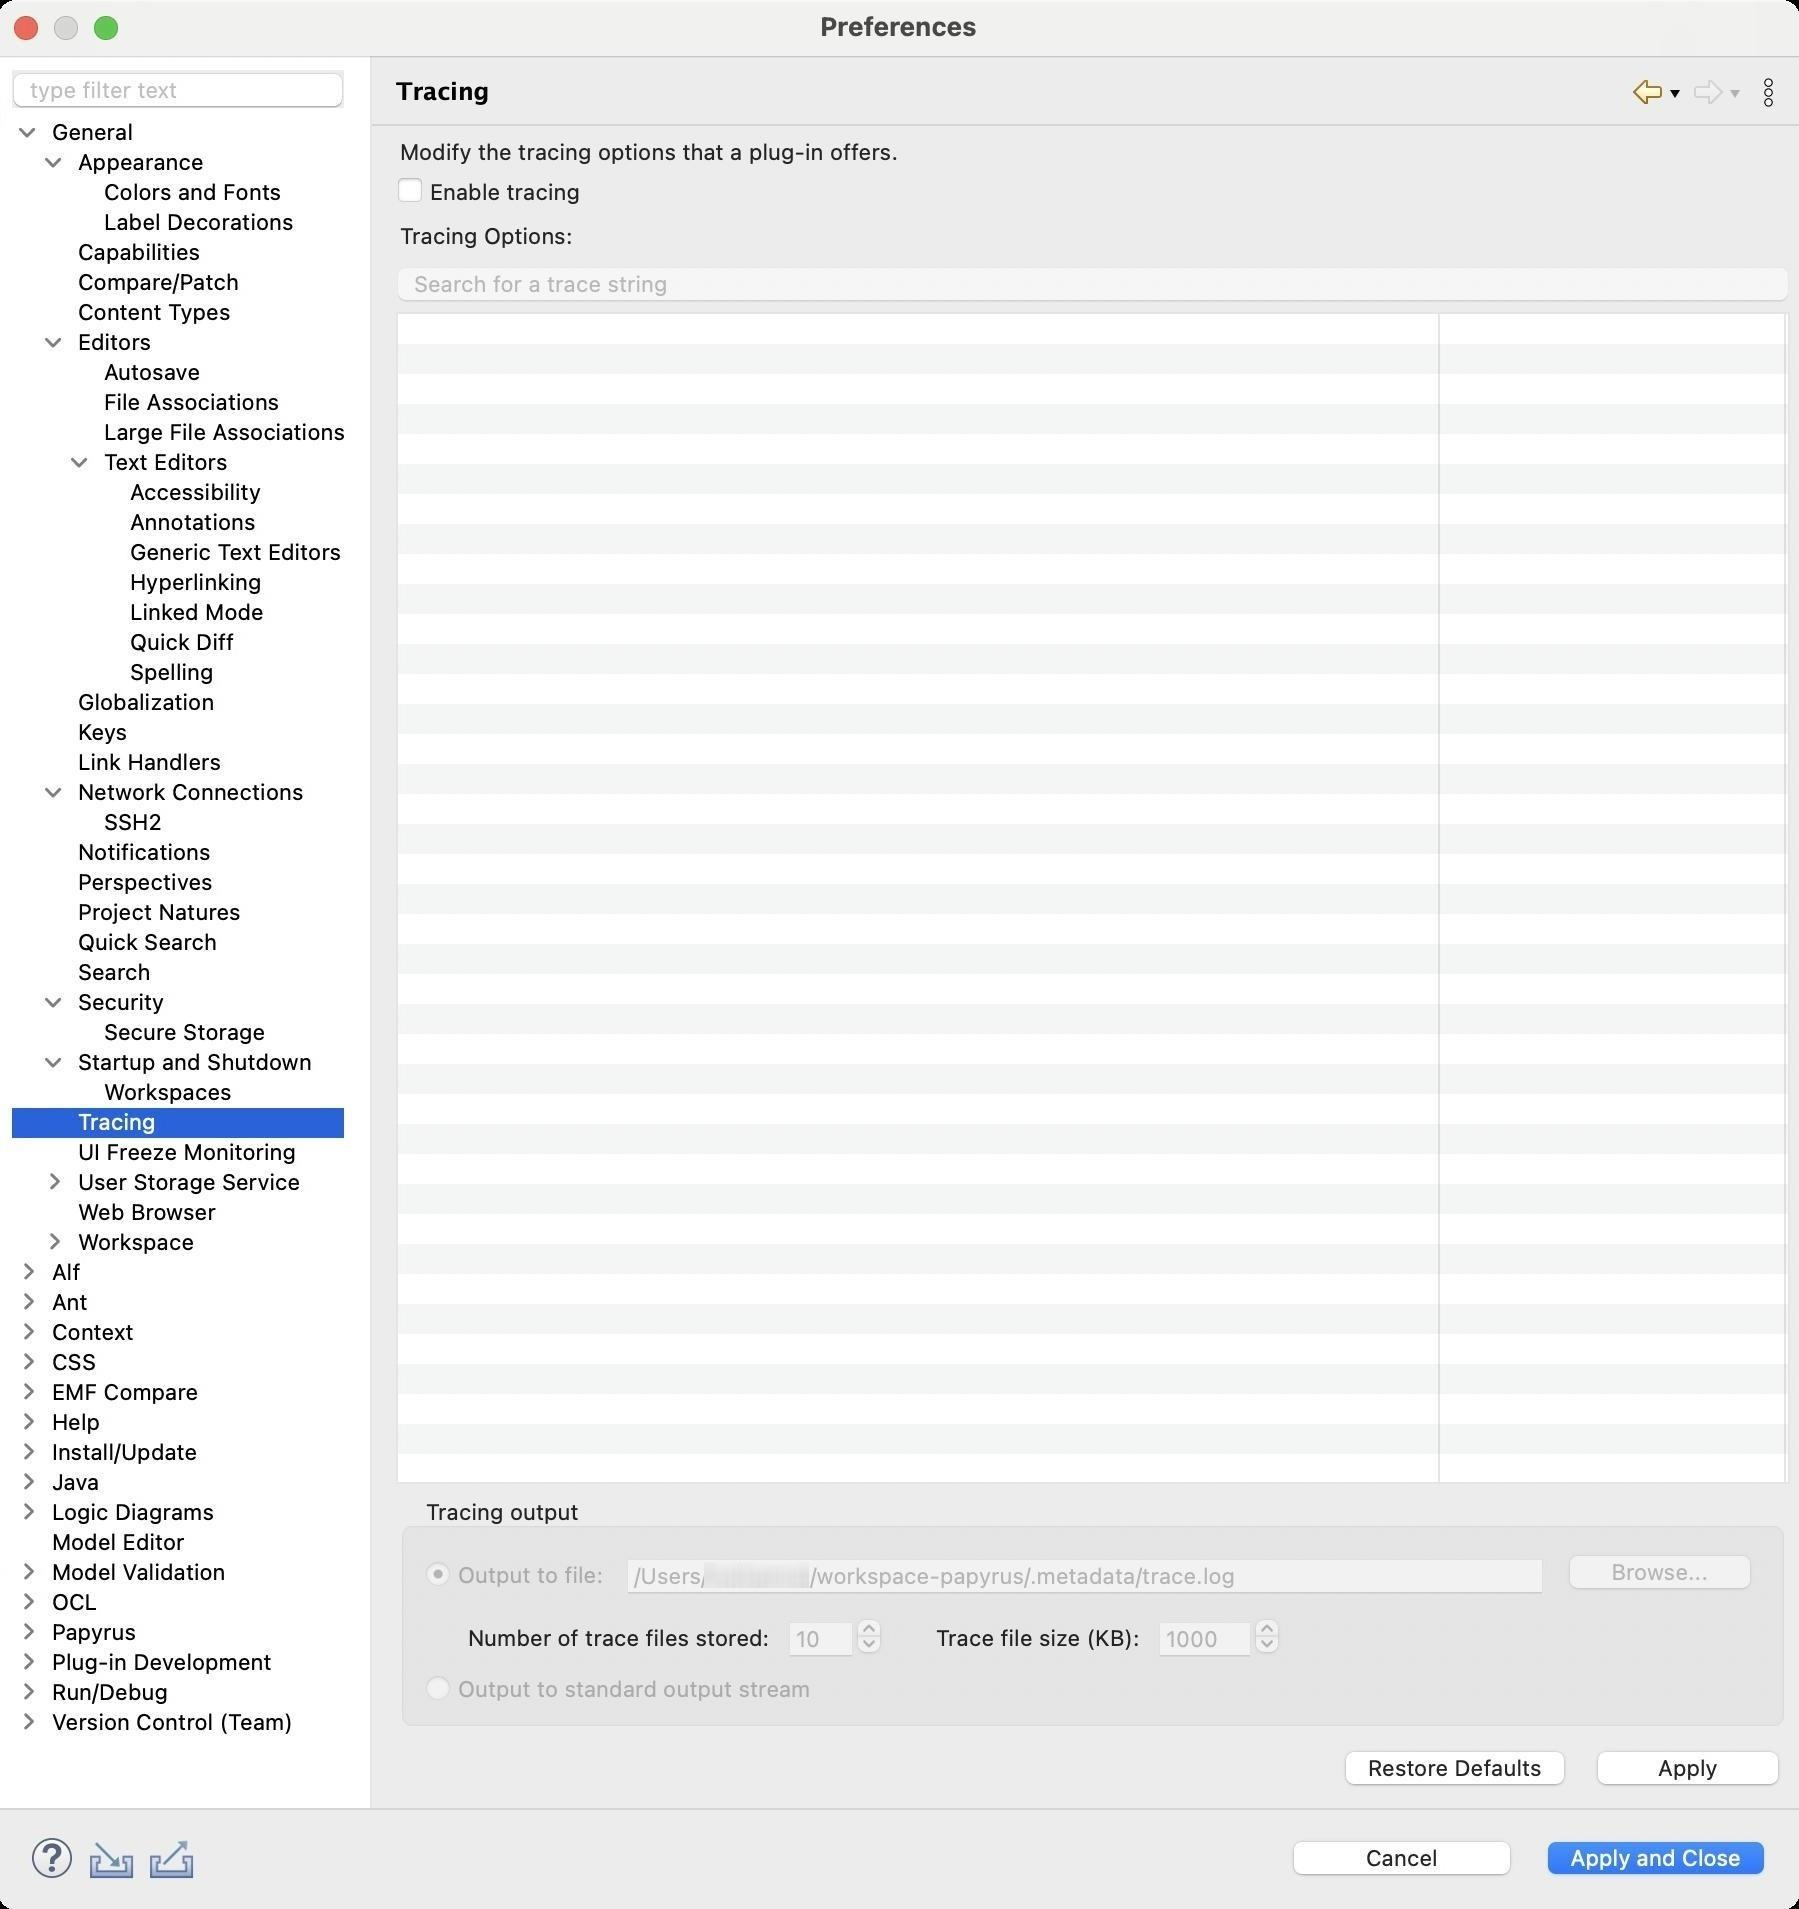
Accessibility tree:
{"name": "Preferences", "role": "AXWindow", "description": null, "role_description": "standard window", "value": null, "position": "480.00;95.00", "size": "901;955", "children": [{"name": "Apply_and_Close", "role": "AXButton", "description": null, "role_description": "button", "value": null, "position": "769.00;917.00", "size": "120;27", "children": []}, {"name": "Cancel", "role": "AXButton", "description": null, "role_description": "button", "value": null, "position": "642.00;917.00", "size": "120;27", "children": []}, {"name": null, "role": "AXToolbar", "description": null, "role_description": "toolbar", "value": null, "position": "12.00;915.00", "size": "90;30", "children": [{"name": "Help", "role": "AXCheckBox", "description": null, "role_description": "checkbox", "value": 0, "position": "12.00;915.00", "size": "30;30", "children": []}, {"name": "Import", "role": "AXButton", "description": null, "role_description": "button", "value": null, "position": "42.00;915.00", "size": "30;30", "children": []}, {"name": "Export", "role": "AXButton", "description": null, "role_description": "button", "value": null, "position": "72.00;915.00", "size": "30;30", "children": []}]}, {"name": null, "role": "AXScrollArea", "description": null, "role_description": "scroll area", "value": null, "position": "199.00;69.00", "size": "697;830", "children": [{"name": "Apply", "role": "AXButton", "description": null, "role_description": "button", "value": null, "position": "794.00;872.00", "size": "102;27", "children": []}, {"name": "Restore_Defaults", "role": "AXButton", "description": null, "role_description": "button", "value": null, "position": "668.00;872.00", "size": "121;27", "children": []}, {"name": null, "role": "AXGroup", "description": null, "role_description": "group", "value": null, "position": "199.00;749.00", "size": "697;118", "children": [{"name": "Output_to_standard_output_stream", "role": "AXRadioButton", "description": null, "role_description": "radio button", "value": 0, "position": "213.00;837.00", "size": "198;15", "children": []}, {"name": null, "role": "AXTextField", "description": null, "role_description": "text field", "value": "1000", "position": "580.00;809.50", "size": "47;19", "children": []}, {"name": null, "role": "AXIncrementor", "description": null, "role_description": "stepper", "value": 1000.0, "position": "627.00;808.00", "size": "15;22", "children": [{"name": null, "role": "AXButton", "description": null, "role_description": "increment arrow button", "value": null, "position": "627.00;808.00", "size": "15;11", "children": []}, {"name": null, "role": "AXButton", "description": null, "role_description": "decrement arrow button", "value": null, "position": "627.00;819.00", "size": "15;11", "children": []}]}, {"name": null, "role": "AXStaticText", "description": null, "role_description": "text", "value": "Trace file size (KB):", "position": "467.00;812.00", "size": "106;14", "children": []}, {"name": null, "role": "AXStaticText", "description": null, "role_description": "text", "value": "", "position": "450.00;808.00", "size": "10;22", "children": []}, {"name": null, "role": "AXTextField", "description": null, "role_description": "text field", "value": "10", "position": "395.00;809.50", "size": "33;19", "children": []}, {"name": null, "role": "AXIncrementor", "description": null, "role_description": "stepper", "value": 10.0, "position": "428.00;808.00", "size": "15;22", "children": [{"name": null, "role": "AXButton", "description": null, "role_description": "increment arrow button", "value": null, "position": "428.00;808.00", "size": "15;11", "children": []}, {"name": null, "role": "AXButton", "description": null, "role_description": "decrement arrow button", "value": null, "position": "428.00;819.00", "size": "15;11", "children": []}]}, {"name": null, "role": "AXStaticText", "description": null, "role_description": "text", "value": "Number of trace files stored:", "position": "233.00;812.00", "size": "155;14", "children": []}, {"name": "Browse...", "role": "AXButton", "description": null, "role_description": "button", "value": null, "position": "780.00;774.00", "size": "102;27", "children": []}, {"name": null, "role": "AXTextField", "description": null, "role_description": "text field", "value": "/Users/[username]/workspace-papyrus/.metadata/trace.log", "position": "314.00;778.00", "size": "459;19", "children": []}, {"name": "Output_to_file:", "role": "AXRadioButton", "description": null, "role_description": "radio button", "value": 1, "position": "213.00;780.00", "size": "94;15", "children": []}, {"name": null, "role": "AXStaticText", "description": null, "role_description": "text", "value": "Tracing output", "position": "210.00;749.00", "size": "84;14", "children": []}]}, {"name": null, "role": "AXScrollArea", "description": null, "role_description": "scroll area", "value": null, "position": "199.00;156.00", "size": "697;586", "children": [{"name": null, "role": "AXOutline", "description": "", "role_description": "outline", "value": null, "position": "200.00;157.00", "size": "695;584", "children": [{"name": null, "role": "AXColumn", "description": null, "role_description": "column", "value": null, "position": "200.00;157.00", "size": "521;584", "children": []}, {"name": null, "role": "AXColumn", "description": null, "role_description": "column", "value": null, "position": "721.00;157.00", "size": "173;584", "children": []}]}]}, {"name": "Search_for_a_trace_string", "role": "AXTextField", "description": null, "role_description": "search text field", "value": "", "position": "199.00;132.00", "size": "697;19", "children": []}, {"name": null, "role": "AXStaticText", "description": null, "role_description": "text", "value": "Tracing Options:", "position": "199.00;111.00", "size": "91;14", "children": []}, {"name": "Enable_tracing", "role": "AXCheckBox", "description": null, "role_description": "checkbox", "value": 0, "position": "199.00;88.00", "size": "97;16", "children": []}, {"name": null, "role": "AXStaticText", "description": null, "role_description": "text", "value": "Modify the tracing options that a plug-in offers.", "position": "199.00;69.00", "size": "697;14", "children": []}]}, {"name": null, "role": "AXToolbar", "description": "", "role_description": "toolbar", "value": null, "position": "814.00;35.00", "size": "82;22", "children": [{"name": "Back_to_Workspaces", "role": "AXMenuButton", "description": null, "role_description": "menu button", "value": null, "position": "814.00;35.00", "size": "22;22", "children": []}, {"name": "Forward", "role": "AXMenuButton", "description": null, "role_description": "menu button", "value": null, "position": "844.00;35.00", "size": "22;22", "children": []}, {"name": "Additional_Dialog_Actions", "role": "AXButton", "description": null, "role_description": "button", "value": null, "position": "874.00;35.00", "size": "22;22", "children": []}]}, {"name": null, "role": "AXStaticText", "description": "", "role_description": "text", "value": "Tracing", "position": "196.00;35.00", "size": "611;21", "children": []}, {"name": null, "role": "AXSplitter", "description": null, "role_description": "splitter", "value": 180, "position": "180.00;28.00", "size": "5;876", "children": []}, {"name": null, "role": "AXScrollArea", "description": null, "role_description": "scroll area", "value": null, "position": "7.00;59.00", "size": "166;845", "children": [{"name": null, "role": "AXOutline", "description": null, "role_description": "outline", "value": null, "position": "7.00;59.00", "size": "167;845", "children": [{"name": null, "role": "AXRow", "description": null, "role_description": "outline row", "value": null, "position": "7.00;59.00", "size": "167;15", "children": [{"name": null, "role": "AXGroup", "description": null, "role_description": "group", "value": null, "position": "7.00;59.00", "size": "167;15", "children": [{"name": null, "role": "AXDisclosureTriangle", "description": null, "role_description": "disclosure triangle", "value": 1, "position": "9.00;59.00", "size": "12;14", "children": []}, {"name": null, "role": "AXStaticText", "description": null, "role_description": "text", "value": "General", "position": "25.00;59.00", "size": "148;14", "children": []}]}]}, {"name": null, "role": "AXRow", "description": null, "role_description": "outline row", "value": null, "position": "7.00;74.00", "size": "167;15", "children": [{"name": null, "role": "AXGroup", "description": null, "role_description": "group", "value": null, "position": "7.00;74.00", "size": "167;15", "children": [{"name": null, "role": "AXDisclosureTriangle", "description": null, "role_description": "disclosure triangle", "value": 1, "position": "22.00;74.00", "size": "12;14", "children": []}, {"name": null, "role": "AXStaticText", "description": null, "role_description": "text", "value": "Appearance", "position": "38.00;74.00", "size": "135;14", "children": []}]}]}, {"name": null, "role": "AXRow", "description": null, "role_description": "outline row", "value": null, "position": "7.00;89.00", "size": "167;15", "children": [{"name": null, "role": "AXStaticText", "description": null, "role_description": "text", "value": "Colors and Fonts", "position": "51.00;89.00", "size": "122;14", "children": []}]}, {"name": null, "role": "AXRow", "description": null, "role_description": "outline row", "value": null, "position": "7.00;104.00", "size": "167;15", "children": [{"name": null, "role": "AXStaticText", "description": null, "role_description": "text", "value": "Label Decorations", "position": "51.00;104.00", "size": "122;14", "children": []}]}, {"name": null, "role": "AXRow", "description": null, "role_description": "outline row", "value": null, "position": "7.00;119.00", "size": "167;15", "children": [{"name": null, "role": "AXStaticText", "description": null, "role_description": "text", "value": "Capabilities", "position": "38.00;119.00", "size": "135;14", "children": []}]}, {"name": null, "role": "AXRow", "description": null, "role_description": "outline row", "value": null, "position": "7.00;134.00", "size": "167;15", "children": [{"name": null, "role": "AXStaticText", "description": null, "role_description": "text", "value": "Compare/Patch", "position": "38.00;134.00", "size": "135;14", "children": []}]}, {"name": null, "role": "AXRow", "description": null, "role_description": "outline row", "value": null, "position": "7.00;149.00", "size": "167;15", "children": [{"name": null, "role": "AXStaticText", "description": null, "role_description": "text", "value": "Content Types", "position": "38.00;149.00", "size": "135;14", "children": []}]}, {"name": null, "role": "AXRow", "description": null, "role_description": "outline row", "value": null, "position": "7.00;164.00", "size": "167;15", "children": [{"name": null, "role": "AXGroup", "description": null, "role_description": "group", "value": null, "position": "7.00;164.00", "size": "167;15", "children": [{"name": null, "role": "AXDisclosureTriangle", "description": null, "role_description": "disclosure triangle", "value": 1, "position": "22.00;164.00", "size": "12;14", "children": []}, {"name": null, "role": "AXStaticText", "description": null, "role_description": "text", "value": "Editors", "position": "38.00;164.00", "size": "135;14", "children": []}]}]}, {"name": null, "role": "AXRow", "description": null, "role_description": "outline row", "value": null, "position": "7.00;179.00", "size": "167;15", "children": [{"name": null, "role": "AXStaticText", "description": null, "role_description": "text", "value": "Autosave", "position": "51.00;179.00", "size": "122;14", "children": []}]}, {"name": null, "role": "AXRow", "description": null, "role_description": "outline row", "value": null, "position": "7.00;194.00", "size": "167;15", "children": [{"name": null, "role": "AXStaticText", "description": null, "role_description": "text", "value": "File Associations", "position": "51.00;194.00", "size": "122;14", "children": []}]}, {"name": null, "role": "AXRow", "description": null, "role_description": "outline row", "value": null, "position": "7.00;209.00", "size": "167;15", "children": [{"name": null, "role": "AXStaticText", "description": null, "role_description": "text", "value": "Large File Associations", "position": "51.00;209.00", "size": "122;14", "children": []}]}, {"name": null, "role": "AXRow", "description": null, "role_description": "outline row", "value": null, "position": "7.00;224.00", "size": "167;15", "children": [{"name": null, "role": "AXGroup", "description": null, "role_description": "group", "value": null, "position": "7.00;224.00", "size": "167;15", "children": [{"name": null, "role": "AXDisclosureTriangle", "description": null, "role_description": "disclosure triangle", "value": 1, "position": "35.00;224.00", "size": "12;14", "children": []}, {"name": null, "role": "AXStaticText", "description": null, "role_description": "text", "value": "Text Editors", "position": "51.00;224.00", "size": "122;14", "children": []}]}]}, {"name": null, "role": "AXRow", "description": null, "role_description": "outline row", "value": null, "position": "7.00;239.00", "size": "167;15", "children": [{"name": null, "role": "AXStaticText", "description": null, "role_description": "text", "value": "Accessibility", "position": "64.00;239.00", "size": "109;14", "children": []}]}, {"name": null, "role": "AXRow", "description": null, "role_description": "outline row", "value": null, "position": "7.00;254.00", "size": "167;15", "children": [{"name": null, "role": "AXStaticText", "description": null, "role_description": "text", "value": "Annotations", "position": "64.00;254.00", "size": "109;14", "children": []}]}, {"name": null, "role": "AXRow", "description": null, "role_description": "outline row", "value": null, "position": "7.00;269.00", "size": "167;15", "children": [{"name": null, "role": "AXStaticText", "description": null, "role_description": "text", "value": "Generic Text Editors", "position": "64.00;269.00", "size": "109;14", "children": []}]}, {"name": null, "role": "AXRow", "description": null, "role_description": "outline row", "value": null, "position": "7.00;284.00", "size": "167;15", "children": [{"name": null, "role": "AXStaticText", "description": null, "role_description": "text", "value": "Hyperlinking", "position": "64.00;284.00", "size": "109;14", "children": []}]}, {"name": null, "role": "AXRow", "description": null, "role_description": "outline row", "value": null, "position": "7.00;299.00", "size": "167;15", "children": [{"name": null, "role": "AXStaticText", "description": null, "role_description": "text", "value": "Linked Mode", "position": "64.00;299.00", "size": "109;14", "children": []}]}, {"name": null, "role": "AXRow", "description": null, "role_description": "outline row", "value": null, "position": "7.00;314.00", "size": "167;15", "children": [{"name": null, "role": "AXStaticText", "description": null, "role_description": "text", "value": "Quick Diff", "position": "64.00;314.00", "size": "109;14", "children": []}]}, {"name": null, "role": "AXRow", "description": null, "role_description": "outline row", "value": null, "position": "7.00;329.00", "size": "167;15", "children": [{"name": null, "role": "AXStaticText", "description": null, "role_description": "text", "value": "Spelling", "position": "64.00;329.00", "size": "109;14", "children": []}]}, {"name": null, "role": "AXRow", "description": null, "role_description": "outline row", "value": null, "position": "7.00;344.00", "size": "167;15", "children": [{"name": null, "role": "AXStaticText", "description": null, "role_description": "text", "value": "Globalization", "position": "38.00;344.00", "size": "135;14", "children": []}]}, {"name": null, "role": "AXRow", "description": null, "role_description": "outline row", "value": null, "position": "7.00;359.00", "size": "167;15", "children": [{"name": null, "role": "AXStaticText", "description": null, "role_description": "text", "value": "Keys", "position": "38.00;359.00", "size": "135;14", "children": []}]}, {"name": null, "role": "AXRow", "description": null, "role_description": "outline row", "value": null, "position": "7.00;374.00", "size": "167;15", "children": [{"name": null, "role": "AXStaticText", "description": null, "role_description": "text", "value": "Link Handlers", "position": "38.00;374.00", "size": "135;14", "children": []}]}, {"name": null, "role": "AXRow", "description": null, "role_description": "outline row", "value": null, "position": "7.00;389.00", "size": "167;15", "children": [{"name": null, "role": "AXGroup", "description": null, "role_description": "group", "value": null, "position": "7.00;389.00", "size": "167;15", "children": [{"name": null, "role": "AXDisclosureTriangle", "description": null, "role_description": "disclosure triangle", "value": 1, "position": "22.00;389.00", "size": "12;14", "children": []}, {"name": null, "role": "AXStaticText", "description": null, "role_description": "text", "value": "Network Connections", "position": "38.00;389.00", "size": "135;14", "children": []}]}]}, {"name": null, "role": "AXRow", "description": null, "role_description": "outline row", "value": null, "position": "7.00;404.00", "size": "167;15", "children": [{"name": null, "role": "AXStaticText", "description": null, "role_description": "text", "value": "SSH2", "position": "51.00;404.00", "size": "122;14", "children": []}]}, {"name": null, "role": "AXRow", "description": null, "role_description": "outline row", "value": null, "position": "7.00;419.00", "size": "167;15", "children": [{"name": null, "role": "AXStaticText", "description": null, "role_description": "text", "value": "Notifications", "position": "38.00;419.00", "size": "135;14", "children": []}]}, {"name": null, "role": "AXRow", "description": null, "role_description": "outline row", "value": null, "position": "7.00;434.00", "size": "167;15", "children": [{"name": null, "role": "AXStaticText", "description": null, "role_description": "text", "value": "Perspectives", "position": "38.00;434.00", "size": "135;14", "children": []}]}, {"name": null, "role": "AXRow", "description": null, "role_description": "outline row", "value": null, "position": "7.00;449.00", "size": "167;15", "children": [{"name": null, "role": "AXStaticText", "description": null, "role_description": "text", "value": "Project Natures", "position": "38.00;449.00", "size": "135;14", "children": []}]}, {"name": null, "role": "AXRow", "description": null, "role_description": "outline row", "value": null, "position": "7.00;464.00", "size": "167;15", "children": [{"name": null, "role": "AXStaticText", "description": null, "role_description": "text", "value": "Quick Search", "position": "38.00;464.00", "size": "135;14", "children": []}]}, {"name": null, "role": "AXRow", "description": null, "role_description": "outline row", "value": null, "position": "7.00;479.00", "size": "167;15", "children": [{"name": null, "role": "AXStaticText", "description": null, "role_description": "text", "value": "Search", "position": "38.00;479.00", "size": "135;14", "children": []}]}, {"name": null, "role": "AXRow", "description": null, "role_description": "outline row", "value": null, "position": "7.00;494.00", "size": "167;15", "children": [{"name": null, "role": "AXGroup", "description": null, "role_description": "group", "value": null, "position": "7.00;494.00", "size": "167;15", "children": [{"name": null, "role": "AXDisclosureTriangle", "description": null, "role_description": "disclosure triangle", "value": 1, "position": "22.00;494.00", "size": "12;14", "children": []}, {"name": null, "role": "AXStaticText", "description": null, "role_description": "text", "value": "Security", "position": "38.00;494.00", "size": "135;14", "children": []}]}]}, {"name": null, "role": "AXRow", "description": null, "role_description": "outline row", "value": null, "position": "7.00;509.00", "size": "167;15", "children": [{"name": null, "role": "AXStaticText", "description": null, "role_description": "text", "value": "Secure Storage", "position": "51.00;509.00", "size": "122;14", "children": []}]}, {"name": null, "role": "AXRow", "description": null, "role_description": "outline row", "value": null, "position": "7.00;524.00", "size": "167;15", "children": [{"name": null, "role": "AXGroup", "description": null, "role_description": "group", "value": null, "position": "7.00;524.00", "size": "167;15", "children": [{"name": null, "role": "AXDisclosureTriangle", "description": null, "role_description": "disclosure triangle", "value": 1, "position": "22.00;524.00", "size": "12;14", "children": []}, {"name": null, "role": "AXStaticText", "description": null, "role_description": "text", "value": "Startup and Shutdown", "position": "38.00;524.00", "size": "135;14", "children": []}]}]}, {"name": null, "role": "AXRow", "description": null, "role_description": "outline row", "value": null, "position": "7.00;539.00", "size": "167;15", "children": [{"name": null, "role": "AXStaticText", "description": null, "role_description": "text", "value": "Workspaces", "position": "51.00;539.00", "size": "122;14", "children": []}]}, {"name": null, "role": "AXRow", "description": null, "role_description": "outline row", "value": null, "position": "7.00;554.00", "size": "167;15", "children": [{"name": null, "role": "AXStaticText", "description": null, "role_description": "text", "value": "Tracing", "position": "38.00;554.00", "size": "135;14", "children": []}]}, {"name": null, "role": "AXRow", "description": null, "role_description": "outline row", "value": null, "position": "7.00;569.00", "size": "167;15", "children": [{"name": null, "role": "AXStaticText", "description": null, "role_description": "text", "value": "UI Freeze Monitoring", "position": "38.00;569.00", "size": "135;14", "children": []}]}, {"name": null, "role": "AXRow", "description": null, "role_description": "outline row", "value": null, "position": "7.00;584.00", "size": "167;15", "children": [{"name": null, "role": "AXGroup", "description": null, "role_description": "group", "value": null, "position": "7.00;584.00", "size": "167;15", "children": [{"name": null, "role": "AXDisclosureTriangle", "description": null, "role_description": "disclosure triangle", "value": 0, "position": "22.00;584.00", "size": "12;14", "children": []}, {"name": null, "role": "AXStaticText", "description": null, "role_description": "text", "value": "User Storage Service", "position": "38.00;584.00", "size": "135;14", "children": []}]}]}, {"name": null, "role": "AXRow", "description": null, "role_description": "outline row", "value": null, "position": "7.00;599.00", "size": "167;15", "children": [{"name": null, "role": "AXStaticText", "description": null, "role_description": "text", "value": "Web Browser", "position": "38.00;599.00", "size": "135;14", "children": []}]}, {"name": null, "role": "AXRow", "description": null, "role_description": "outline row", "value": null, "position": "7.00;614.00", "size": "167;15", "children": [{"name": null, "role": "AXGroup", "description": null, "role_description": "group", "value": null, "position": "7.00;614.00", "size": "167;15", "children": [{"name": null, "role": "AXDisclosureTriangle", "description": null, "role_description": "disclosure triangle", "value": 0, "position": "22.00;614.00", "size": "12;14", "children": []}, {"name": null, "role": "AXStaticText", "description": null, "role_description": "text", "value": "Workspace", "position": "38.00;614.00", "size": "135;14", "children": []}]}]}, {"name": null, "role": "AXRow", "description": null, "role_description": "outline row", "value": null, "position": "7.00;629.00", "size": "167;15", "children": [{"name": null, "role": "AXGroup", "description": null, "role_description": "group", "value": null, "position": "7.00;629.00", "size": "167;15", "children": [{"name": null, "role": "AXDisclosureTriangle", "description": null, "role_description": "disclosure triangle", "value": 0, "position": "9.00;629.00", "size": "12;14", "children": []}, {"name": null, "role": "AXStaticText", "description": null, "role_description": "text", "value": "Alf", "position": "25.00;629.00", "size": "148;14", "children": []}]}]}, {"name": null, "role": "AXRow", "description": null, "role_description": "outline row", "value": null, "position": "7.00;644.00", "size": "167;15", "children": [{"name": null, "role": "AXGroup", "description": null, "role_description": "group", "value": null, "position": "7.00;644.00", "size": "167;15", "children": [{"name": null, "role": "AXDisclosureTriangle", "description": null, "role_description": "disclosure triangle", "value": 0, "position": "9.00;644.00", "size": "12;14", "children": []}, {"name": null, "role": "AXStaticText", "description": null, "role_description": "text", "value": "Ant", "position": "25.00;644.00", "size": "148;14", "children": []}]}]}, {"name": null, "role": "AXRow", "description": null, "role_description": "outline row", "value": null, "position": "7.00;659.00", "size": "167;15", "children": [{"name": null, "role": "AXGroup", "description": null, "role_description": "group", "value": null, "position": "7.00;659.00", "size": "167;15", "children": [{"name": null, "role": "AXDisclosureTriangle", "description": null, "role_description": "disclosure triangle", "value": 0, "position": "9.00;659.00", "size": "12;14", "children": []}, {"name": null, "role": "AXStaticText", "description": null, "role_description": "text", "value": "Context", "position": "25.00;659.00", "size": "148;14", "children": []}]}]}, {"name": null, "role": "AXRow", "description": null, "role_description": "outline row", "value": null, "position": "7.00;674.00", "size": "167;15", "children": [{"name": null, "role": "AXGroup", "description": null, "role_description": "group", "value": null, "position": "7.00;674.00", "size": "167;15", "children": [{"name": null, "role": "AXDisclosureTriangle", "description": null, "role_description": "disclosure triangle", "value": 0, "position": "9.00;674.00", "size": "12;14", "children": []}, {"name": null, "role": "AXStaticText", "description": null, "role_description": "text", "value": "CSS", "position": "25.00;674.00", "size": "148;14", "children": []}]}]}, {"name": null, "role": "AXRow", "description": null, "role_description": "outline row", "value": null, "position": "7.00;689.00", "size": "167;15", "children": [{"name": null, "role": "AXGroup", "description": null, "role_description": "group", "value": null, "position": "7.00;689.00", "size": "167;15", "children": [{"name": null, "role": "AXDisclosureTriangle", "description": null, "role_description": "disclosure triangle", "value": 0, "position": "9.00;689.00", "size": "12;14", "children": []}, {"name": null, "role": "AXStaticText", "description": null, "role_description": "text", "value": "EMF Compare", "position": "25.00;689.00", "size": "148;14", "children": []}]}]}, {"name": null, "role": "AXRow", "description": null, "role_description": "outline row", "value": null, "position": "7.00;704.00", "size": "167;15", "children": [{"name": null, "role": "AXGroup", "description": null, "role_description": "group", "value": null, "position": "7.00;704.00", "size": "167;15", "children": [{"name": null, "role": "AXDisclosureTriangle", "description": null, "role_description": "disclosure triangle", "value": 0, "position": "9.00;704.00", "size": "12;14", "children": []}, {"name": null, "role": "AXStaticText", "description": null, "role_description": "text", "value": "Help", "position": "25.00;704.00", "size": "148;14", "children": []}]}]}, {"name": null, "role": "AXRow", "description": null, "role_description": "outline row", "value": null, "position": "7.00;719.00", "size": "167;15", "children": [{"name": null, "role": "AXGroup", "description": null, "role_description": "group", "value": null, "position": "7.00;719.00", "size": "167;15", "children": [{"name": null, "role": "AXDisclosureTriangle", "description": null, "role_description": "disclosure triangle", "value": 0, "position": "9.00;719.00", "size": "12;14", "children": []}, {"name": null, "role": "AXStaticText", "description": null, "role_description": "text", "value": "Install/Update", "position": "25.00;719.00", "size": "148;14", "children": []}]}]}, {"name": null, "role": "AXRow", "description": null, "role_description": "outline row", "value": null, "position": "7.00;734.00", "size": "167;15", "children": [{"name": null, "role": "AXGroup", "description": null, "role_description": "group", "value": null, "position": "7.00;734.00", "size": "167;15", "children": [{"name": null, "role": "AXDisclosureTriangle", "description": null, "role_description": "disclosure triangle", "value": 0, "position": "9.00;734.00", "size": "12;14", "children": []}, {"name": null, "role": "AXStaticText", "description": null, "role_description": "text", "value": "Java", "position": "25.00;734.00", "size": "148;14", "children": []}]}]}, {"name": null, "role": "AXRow", "description": null, "role_description": "outline row", "value": null, "position": "7.00;749.00", "size": "167;15", "children": [{"name": null, "role": "AXGroup", "description": null, "role_description": "group", "value": null, "position": "7.00;749.00", "size": "167;15", "children": [{"name": null, "role": "AXDisclosureTriangle", "description": null, "role_description": "disclosure triangle", "value": 0, "position": "9.00;749.00", "size": "12;14", "children": []}, {"name": null, "role": "AXStaticText", "description": null, "role_description": "text", "value": "Logic Diagrams", "position": "25.00;749.00", "size": "148;14", "children": []}]}]}, {"name": null, "role": "AXRow", "description": null, "role_description": "outline row", "value": null, "position": "7.00;764.00", "size": "167;15", "children": [{"name": null, "role": "AXStaticText", "description": null, "role_description": "text", "value": "Model Editor", "position": "25.00;764.00", "size": "148;14", "children": []}]}, {"name": null, "role": "AXRow", "description": null, "role_description": "outline row", "value": null, "position": "7.00;779.00", "size": "167;15", "children": [{"name": null, "role": "AXGroup", "description": null, "role_description": "group", "value": null, "position": "7.00;779.00", "size": "167;15", "children": [{"name": null, "role": "AXDisclosureTriangle", "description": null, "role_description": "disclosure triangle", "value": 0, "position": "9.00;779.00", "size": "12;14", "children": []}, {"name": null, "role": "AXStaticText", "description": null, "role_description": "text", "value": "Model Validation", "position": "25.00;779.00", "size": "148;14", "children": []}]}]}, {"name": null, "role": "AXRow", "description": null, "role_description": "outline row", "value": null, "position": "7.00;794.00", "size": "167;15", "children": [{"name": null, "role": "AXGroup", "description": null, "role_description": "group", "value": null, "position": "7.00;794.00", "size": "167;15", "children": [{"name": null, "role": "AXDisclosureTriangle", "description": null, "role_description": "disclosure triangle", "value": 0, "position": "9.00;794.00", "size": "12;14", "children": []}, {"name": null, "role": "AXStaticText", "description": null, "role_description": "text", "value": "OCL", "position": "25.00;794.00", "size": "148;14", "children": []}]}]}, {"name": null, "role": "AXRow", "description": null, "role_description": "outline row", "value": null, "position": "7.00;809.00", "size": "167;15", "children": [{"name": null, "role": "AXGroup", "description": null, "role_description": "group", "value": null, "position": "7.00;809.00", "size": "167;15", "children": [{"name": null, "role": "AXDisclosureTriangle", "description": null, "role_description": "disclosure triangle", "value": 0, "position": "9.00;809.00", "size": "12;14", "children": []}, {"name": null, "role": "AXStaticText", "description": null, "role_description": "text", "value": "Papyrus", "position": "25.00;809.00", "size": "148;14", "children": []}]}]}, {"name": null, "role": "AXRow", "description": null, "role_description": "outline row", "value": null, "position": "7.00;824.00", "size": "167;15", "children": [{"name": null, "role": "AXGroup", "description": null, "role_description": "group", "value": null, "position": "7.00;824.00", "size": "167;15", "children": [{"name": null, "role": "AXDisclosureTriangle", "description": null, "role_description": "disclosure triangle", "value": 0, "position": "9.00;824.00", "size": "12;14", "children": []}, {"name": null, "role": "AXStaticText", "description": null, "role_description": "text", "value": "Plug-in Development", "position": "25.00;824.00", "size": "148;14", "children": []}]}]}, {"name": null, "role": "AXRow", "description": null, "role_description": "outline row", "value": null, "position": "7.00;839.00", "size": "167;15", "children": [{"name": null, "role": "AXGroup", "description": null, "role_description": "group", "value": null, "position": "7.00;839.00", "size": "167;15", "children": [{"name": null, "role": "AXDisclosureTriangle", "description": null, "role_description": "disclosure triangle", "value": 0, "position": "9.00;839.00", "size": "12;14", "children": []}, {"name": null, "role": "AXStaticText", "description": null, "role_description": "text", "value": "Run/Debug", "position": "25.00;839.00", "size": "148;14", "children": []}]}]}, {"name": null, "role": "AXRow", "description": null, "role_description": "outline row", "value": null, "position": "7.00;854.00", "size": "167;15", "children": [{"name": null, "role": "AXGroup", "description": null, "role_description": "group", "value": null, "position": "7.00;854.00", "size": "167;15", "children": [{"name": null, "role": "AXDisclosureTriangle", "description": null, "role_description": "disclosure triangle", "value": 0, "position": "9.00;854.00", "size": "12;14", "children": []}, {"name": null, "role": "AXStaticText", "description": null, "role_description": "text", "value": "Version Control (Team)", "position": "25.00;854.00", "size": "148;14", "children": []}]}]}, {"name": null, "role": "AXColumn", "description": null, "role_description": "column", "value": null, "position": "7.00;59.00", "size": "167;845", "children": []}]}, {"name": null, "role": "AXScrollBar", "description": null, "role_description": "scroll bar", "value": 0.0, "position": "7.00;888.00", "size": "166;16", "children": [{"name": null, "role": "AXValueIndicator", "description": null, "role_description": "value indicator", "value": 0.0, "position": "8.00;892.00", "size": "163;12", "children": []}, {"name": null, "role": "AXButton", "description": null, "role_description": "increment arrow button", "value": null, "position": "7.00;888.00", "size": "0;0", "children": []}, {"name": null, "role": "AXButton", "description": null, "role_description": "decrement arrow button", "value": null, "position": "7.00;888.00", "size": "0;0", "children": []}, {"name": null, "role": "AXButton", "description": null, "role_description": "increment page button", "value": null, "position": "171.50;892.00", "size": "2;12", "children": []}, {"name": null, "role": "AXButton", "description": null, "role_description": "decrement page button", "value": null, "position": "7.00;892.00", "size": "1;12", "children": []}]}]}, {"name": "type_filter_text", "role": "AXTextField", "description": null, "role_description": "search text field", "value": "", "position": "7.00;35.00", "size": "166;19", "children": []}, {"name": null, "role": "AXButton", "description": null, "role_description": "close button", "value": null, "position": "7.00;6.00", "size": "14;16", "children": []}, {"name": null, "role": "AXButton", "description": null, "role_description": "zoom button", "value": null, "position": "47.00;6.00", "size": "14;16", "children": [{"name": null, "role": "AXGroup", "description": null, "role_description": "group", "value": null, "position": "47.00;6.00", "size": "14;16", "children": [{"name": null, "role": "AXGroup", "description": null, "role_description": "group", "value": null, "position": "47.00;6.00", "size": "14;16", "children": []}]}]}, {"name": null, "role": "AXButton", "description": null, "role_description": "minimize button", "value": null, "position": "27.00;6.00", "size": "14;16", "children": []}, {"name": null, "role": "AXStaticText", "description": null, "role_description": "text", "value": "Preferences", "position": "409.00;5.00", "size": "83;16", "children": []}]}